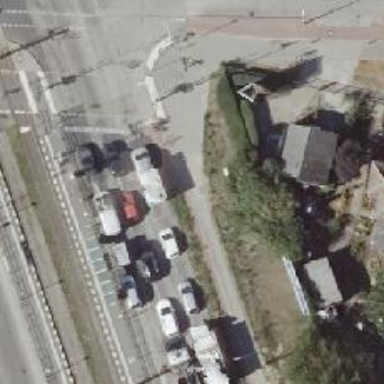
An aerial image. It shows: Path for cycling with asphalt surface. The sidewalk has concrete surface.